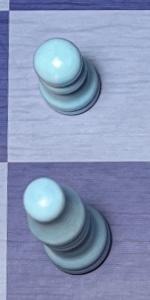
Label: Bishop_White